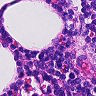
Metastatic tissue present: no